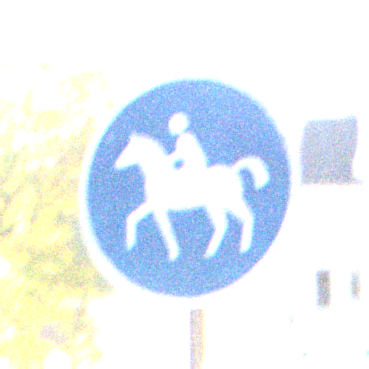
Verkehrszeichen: Reitweg
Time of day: SunriseSunset
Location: Outdoor (Urban)
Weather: PartlyCloudy
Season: Autumn
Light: Natural